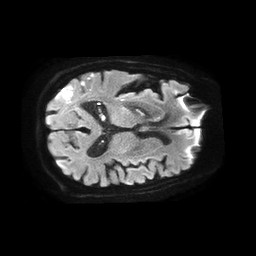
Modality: TRACE
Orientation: axial
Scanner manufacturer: philips
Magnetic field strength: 1.5 T
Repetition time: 4.6 s
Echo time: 0.08941 s